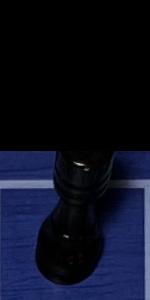
Label: Rook_Black